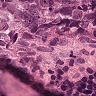
Metastatic tissue present: yes